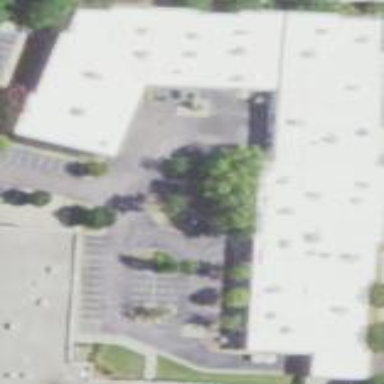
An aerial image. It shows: Commercial building.